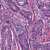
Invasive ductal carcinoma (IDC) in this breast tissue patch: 1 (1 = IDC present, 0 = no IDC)